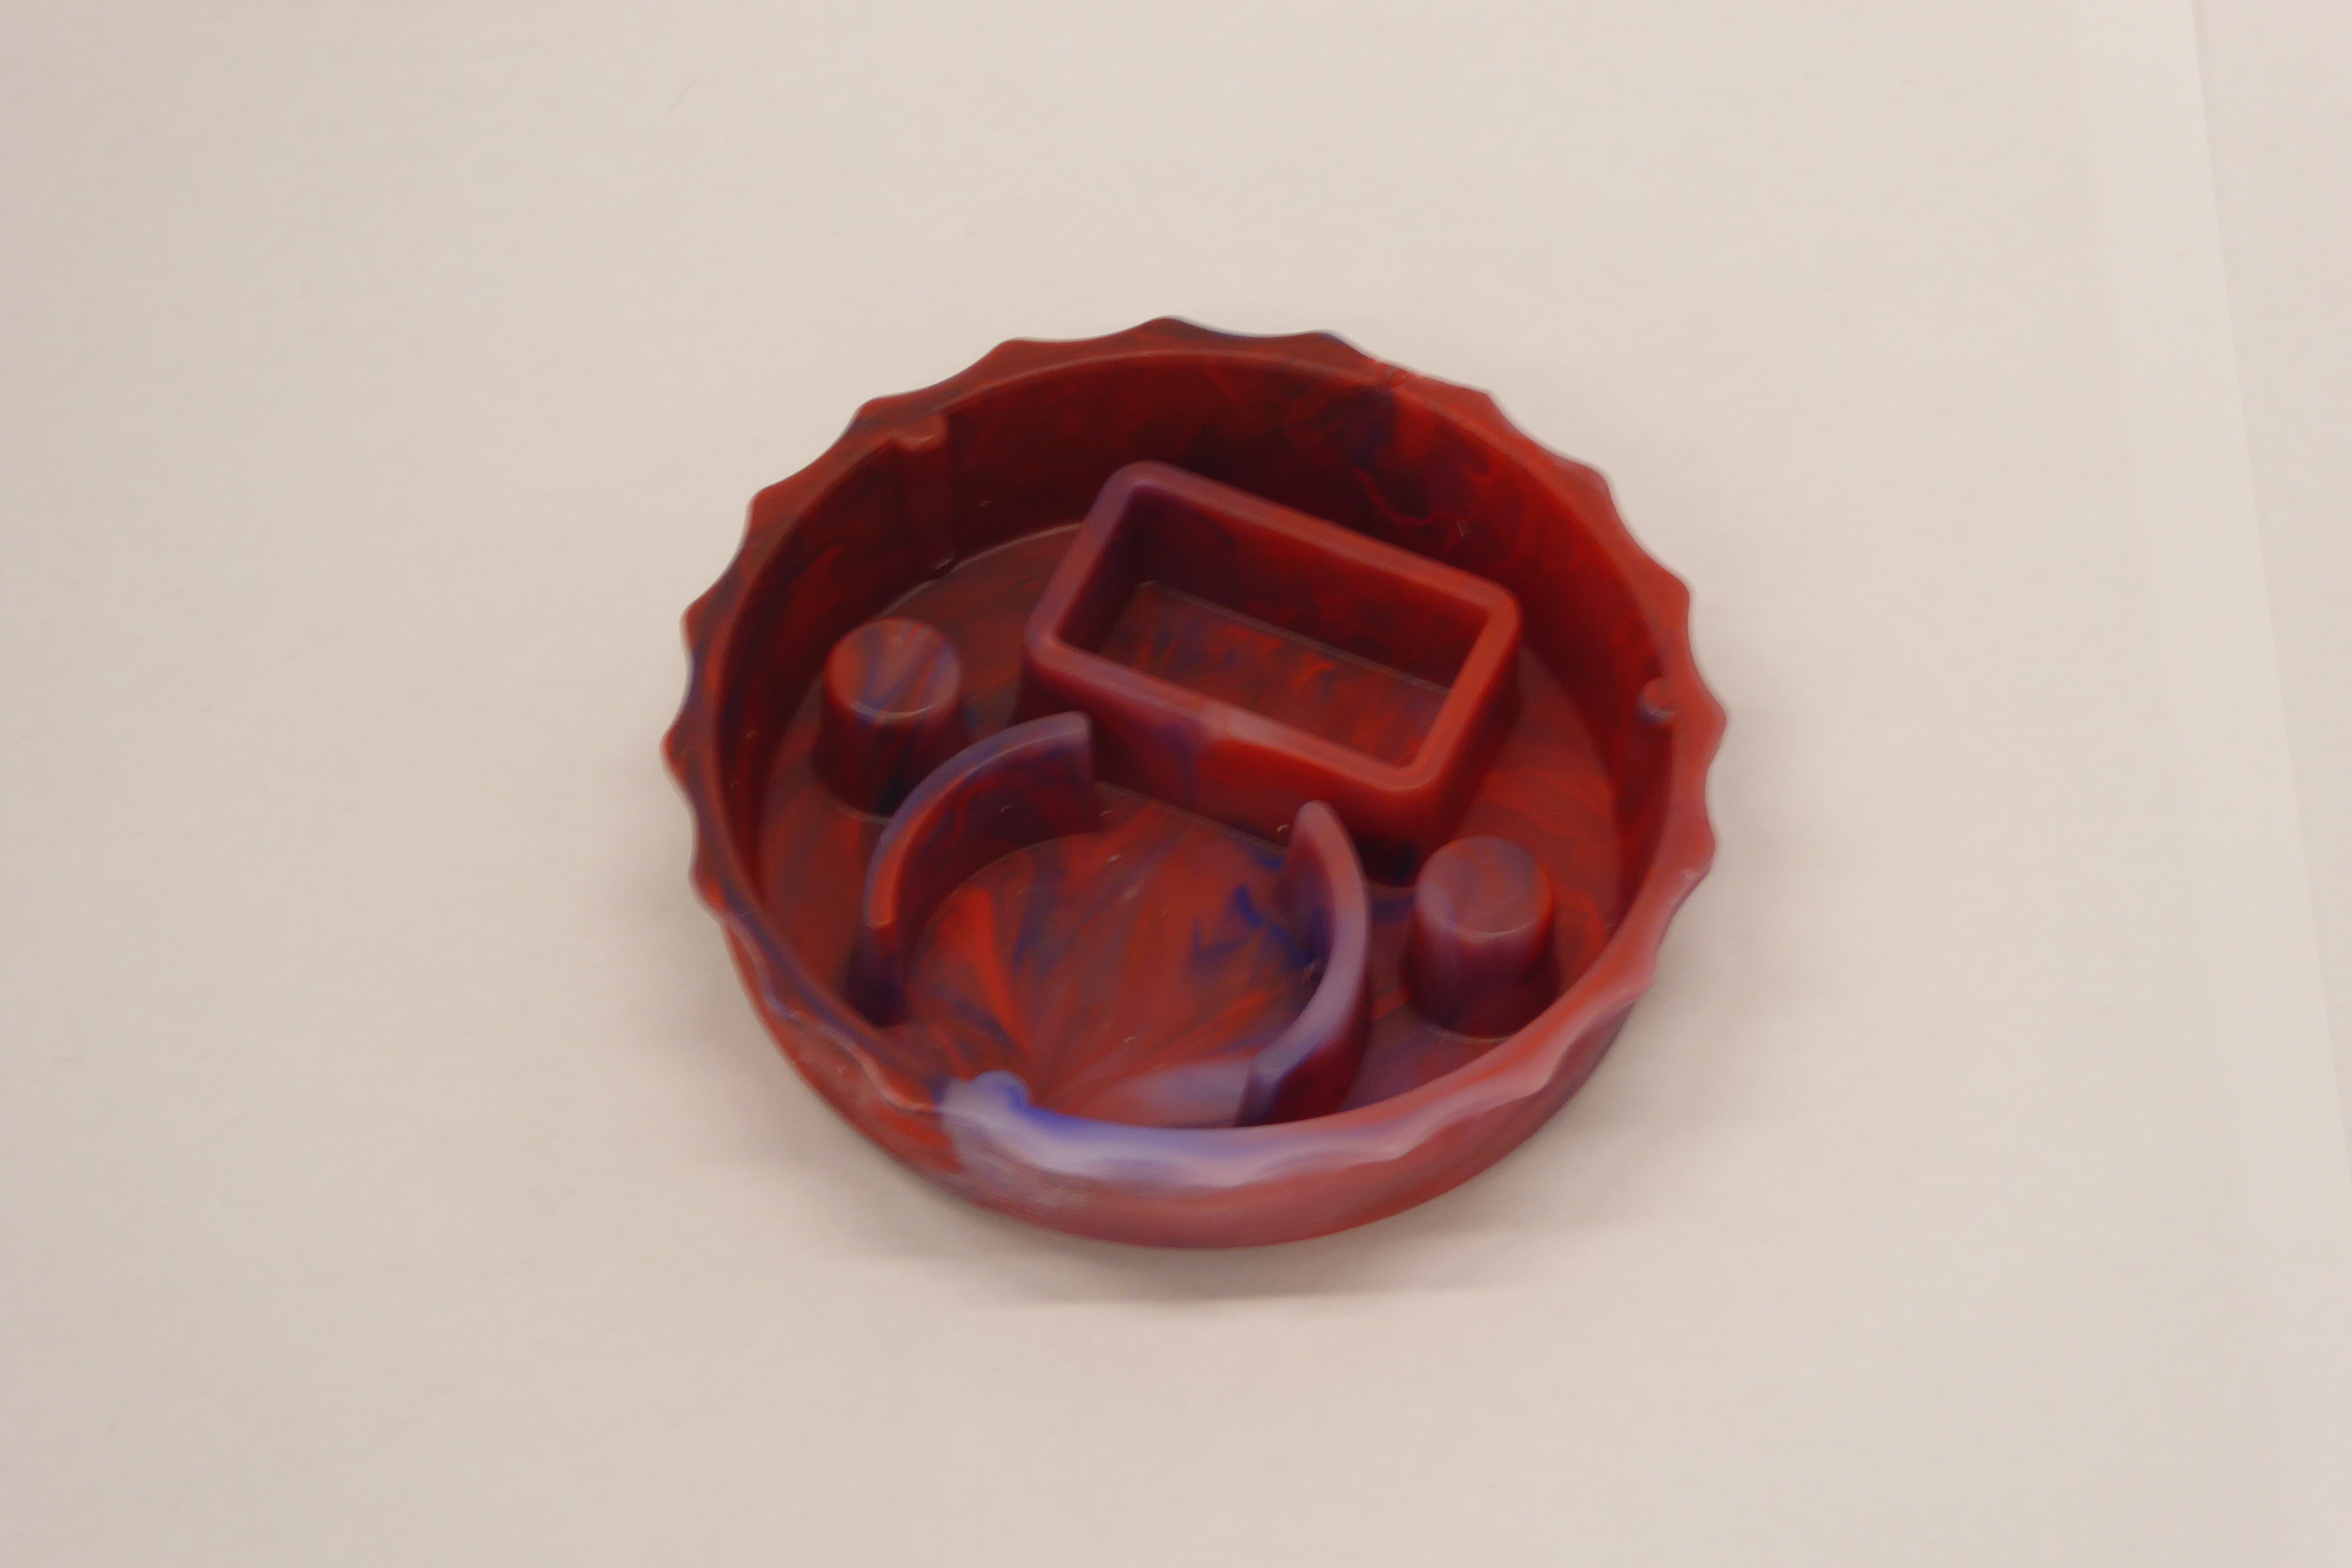
Label: Bottle Opener - Cover